Question: '''
await page.evaluate(() => {var a = 10; console.log(a);});
await page.evaluate(() => {console.log(a);});
'''
The second one gives an error:
> Evaluation failed: ReferenceError: a is not defined
It seems that the two calls works in the 2 different browser's contexts?
Also I cannot access this variable in the browser's console, however the browser's logs are displaying:

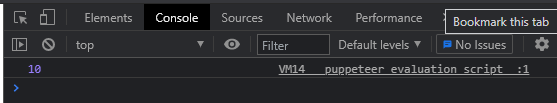
Answer: 'var' variables are function-scoped, so in your case 'a' is defined only inside the first function. You can make it global:
'''
await page.evaluate(() => { window.a = 10; console.log(a); });
await page.evaluate(() => { console.log(a); });
'''
or save and transfer from context to context:
'''
const a = await page.evaluate(() => { var a = 10; console.log(a); return a; });
await page.evaluate((a) => { console.log(a); }, a);
'''